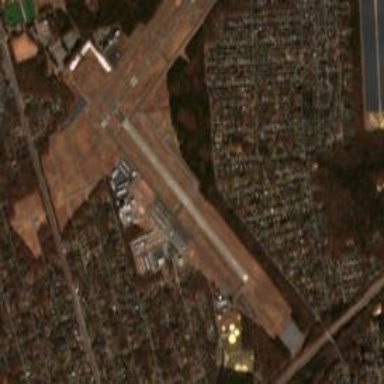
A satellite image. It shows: View of runway in airport.